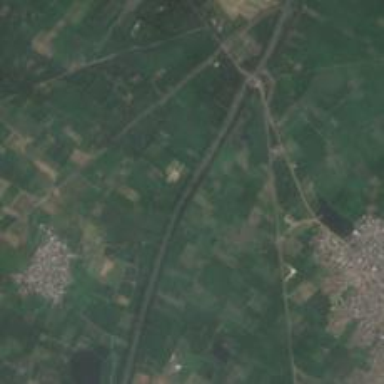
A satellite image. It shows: Canal.